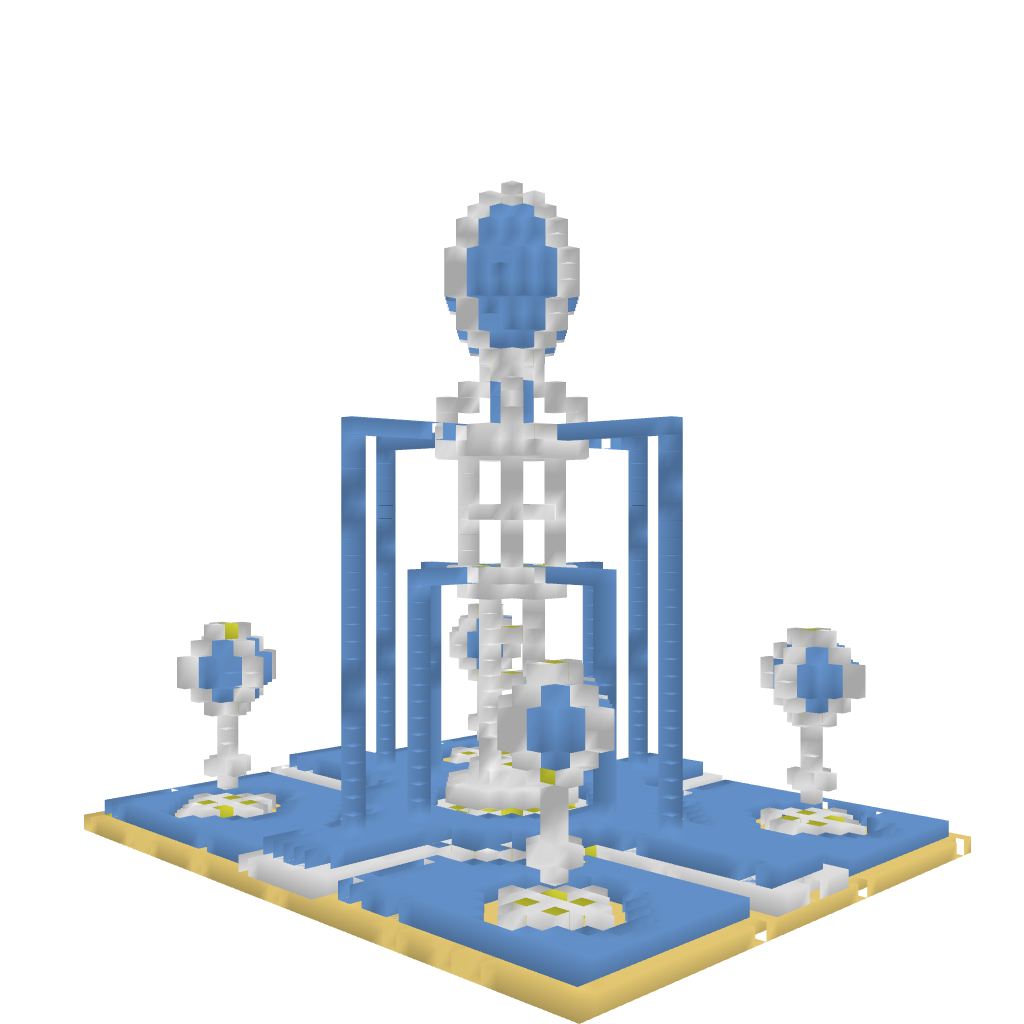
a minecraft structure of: Paul's Fountain 01 high quality